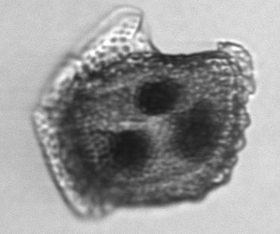
Label: Dinophysis_norvegica